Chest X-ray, PA view. Patient: 45 years old, sex M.
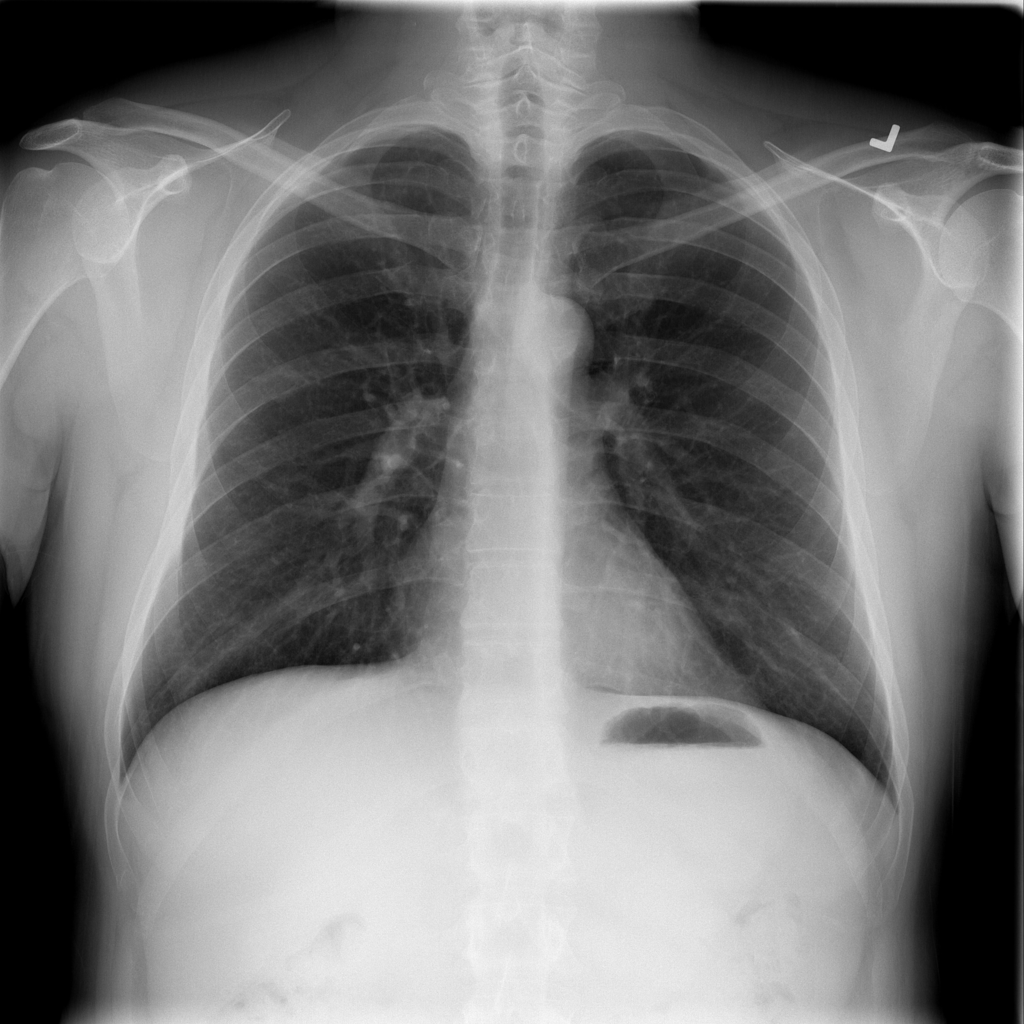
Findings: No Finding